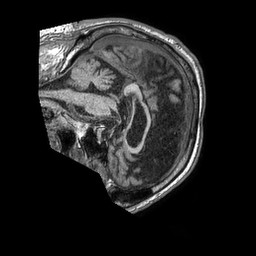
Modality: T1w
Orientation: sagittal
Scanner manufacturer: philips
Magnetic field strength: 1.5 T
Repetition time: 0.007593 s
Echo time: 0.003453 s